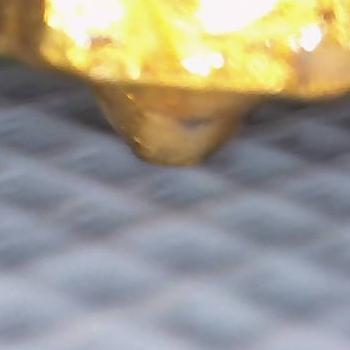
Flow rate: 100%